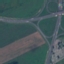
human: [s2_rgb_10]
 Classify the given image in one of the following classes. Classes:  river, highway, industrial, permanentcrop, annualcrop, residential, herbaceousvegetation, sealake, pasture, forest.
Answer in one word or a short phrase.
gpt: Highway